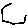
Label: hexagon